Question: I am trying to use select2 in my form.
I installed GenemuFormBundle and added in the Kernal.Then I added few lines in config.yml
'''
genemu_form:
select2: ~
date: ~
autocomplete: ~
'''
then i extend sonata admin standard layout twig
'''
{% extends 'SonataAdminBundle::standard_layout.html.twig' %}
{% block javascripts %}
{{ parent() }}
<script src="{{ asset('bundles/admin/js/select2.js') }}" type="text/javascript"> </script>
{% if form is defined %}{{ form_javascript(form) }}{% endif %}
{% endblock %}
{% block stylesheets %}
{{ parent() }}
<script src="{{ asset('bundles/admin/css/select2.css') }}" type="text/css"></script>
{% if form is defined %}{{ form_stylesheet(form) }}{% endif %}
{% endblock %}
'''
then i added few code in admin class
'''
$formMapper
->with('General')
->add('category', 'genemu_jqueryselect2_entity', array('class' => 'AmanFrontendBundle:MtCat', 'property' => 'catName'))
'''
After doing all this i got

AutoSuggest is not working and why i am getting a text box and drop down.
javascript and css that loaded on the page are
'''
<link rel="stylesheet" href="/aman/web/bundles/sonataadmin/bootstrap/css/bootstrap.min.css" type="text/css" media="all" />
<link rel="stylesheet" href="/aman/web/bundles/sonataadmin/bootstrap/css/bootstrap-responsive.min.css" type="text/css" media="all" />
<!-- base application asset -->
<link rel="stylesheet" href="/aman/web/bundles/sonataadmin/css/layout.css" type="text/css" media="all" />
<link rel="stylesheet" href="/aman/web/bundles/sonataadmin/css/colors.css" type="text/css" media="all" />
<script src="/aman/web/bundles/admin/css/select2.css" type="text/css"></script>
<script src="/aman/web/bundles/sonatajquery/jquery-1.8.3.js" type="text/javascript"></script>
<script src="/aman/web/bundles/sonatajquery/jquery-ui-1.8.23.js" type="text/javascript"></script>
<script src="/aman/web/bundles/sonatajquery/jquery-ui-i18n.js" type="text/javascript"></script>
<script src="/aman/web/bundles/sonataadmin/bootstrap/js/bootstrap.min.js" type="text/javascript"></script>
<script src="/aman/web/bundles/sonataadmin/jquery/jquery.form.js" type="text/javascript"></script>
<script src="/aman/web/bundles/sonataadmin/jquery/jquery.confirmExit.js" type="text/javascript"></script> <script src="/aman/web/bundles/sonataadmin/base.js" type="text/javascript"></script>
'''
'''
<script type="text/javascript">
jQuery(document).ready(function($) {
$field = $('#s5248479f910c0_category');
$field.select2({"placeholder":"Select a value","allowClear":false,"minimumInputLength":0,"width":"off"});
});
</script>
'''
And i also execute
'''
sudo php app/console assets:install web/
'''
Anything else i forget to add. Please help me out.
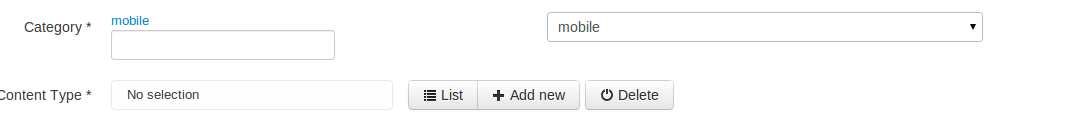
Answer: Now Onward select2 support has been added to sonata admin bundle latest repository.
please update your sonata admin bundle to latest repository.